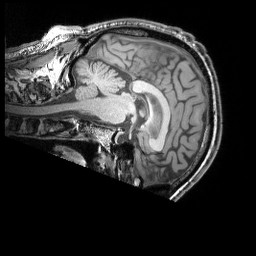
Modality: T1w
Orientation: sagittal
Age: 55
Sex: male
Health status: ill
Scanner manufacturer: siemens
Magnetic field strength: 3 T
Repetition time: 1.75 s
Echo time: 0.00418 s